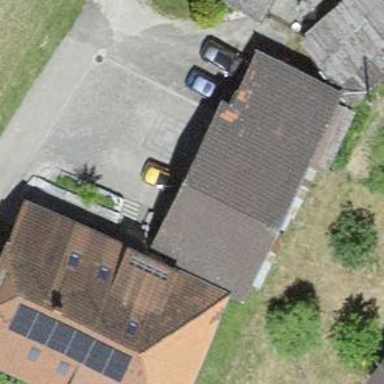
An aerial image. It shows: Barn.